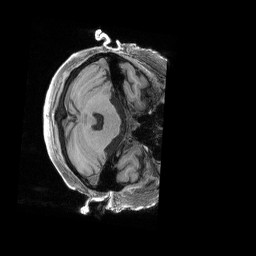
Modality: T1w
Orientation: axial
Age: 73
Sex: female
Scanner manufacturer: siemens
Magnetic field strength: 3 T
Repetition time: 2.4 s
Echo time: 0.00228 s